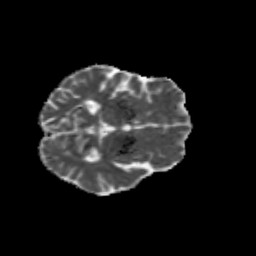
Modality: MD
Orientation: axial
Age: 70
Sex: male
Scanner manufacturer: siemens
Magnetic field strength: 3 T
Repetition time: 4.71 s
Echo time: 0.0906 s